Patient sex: M
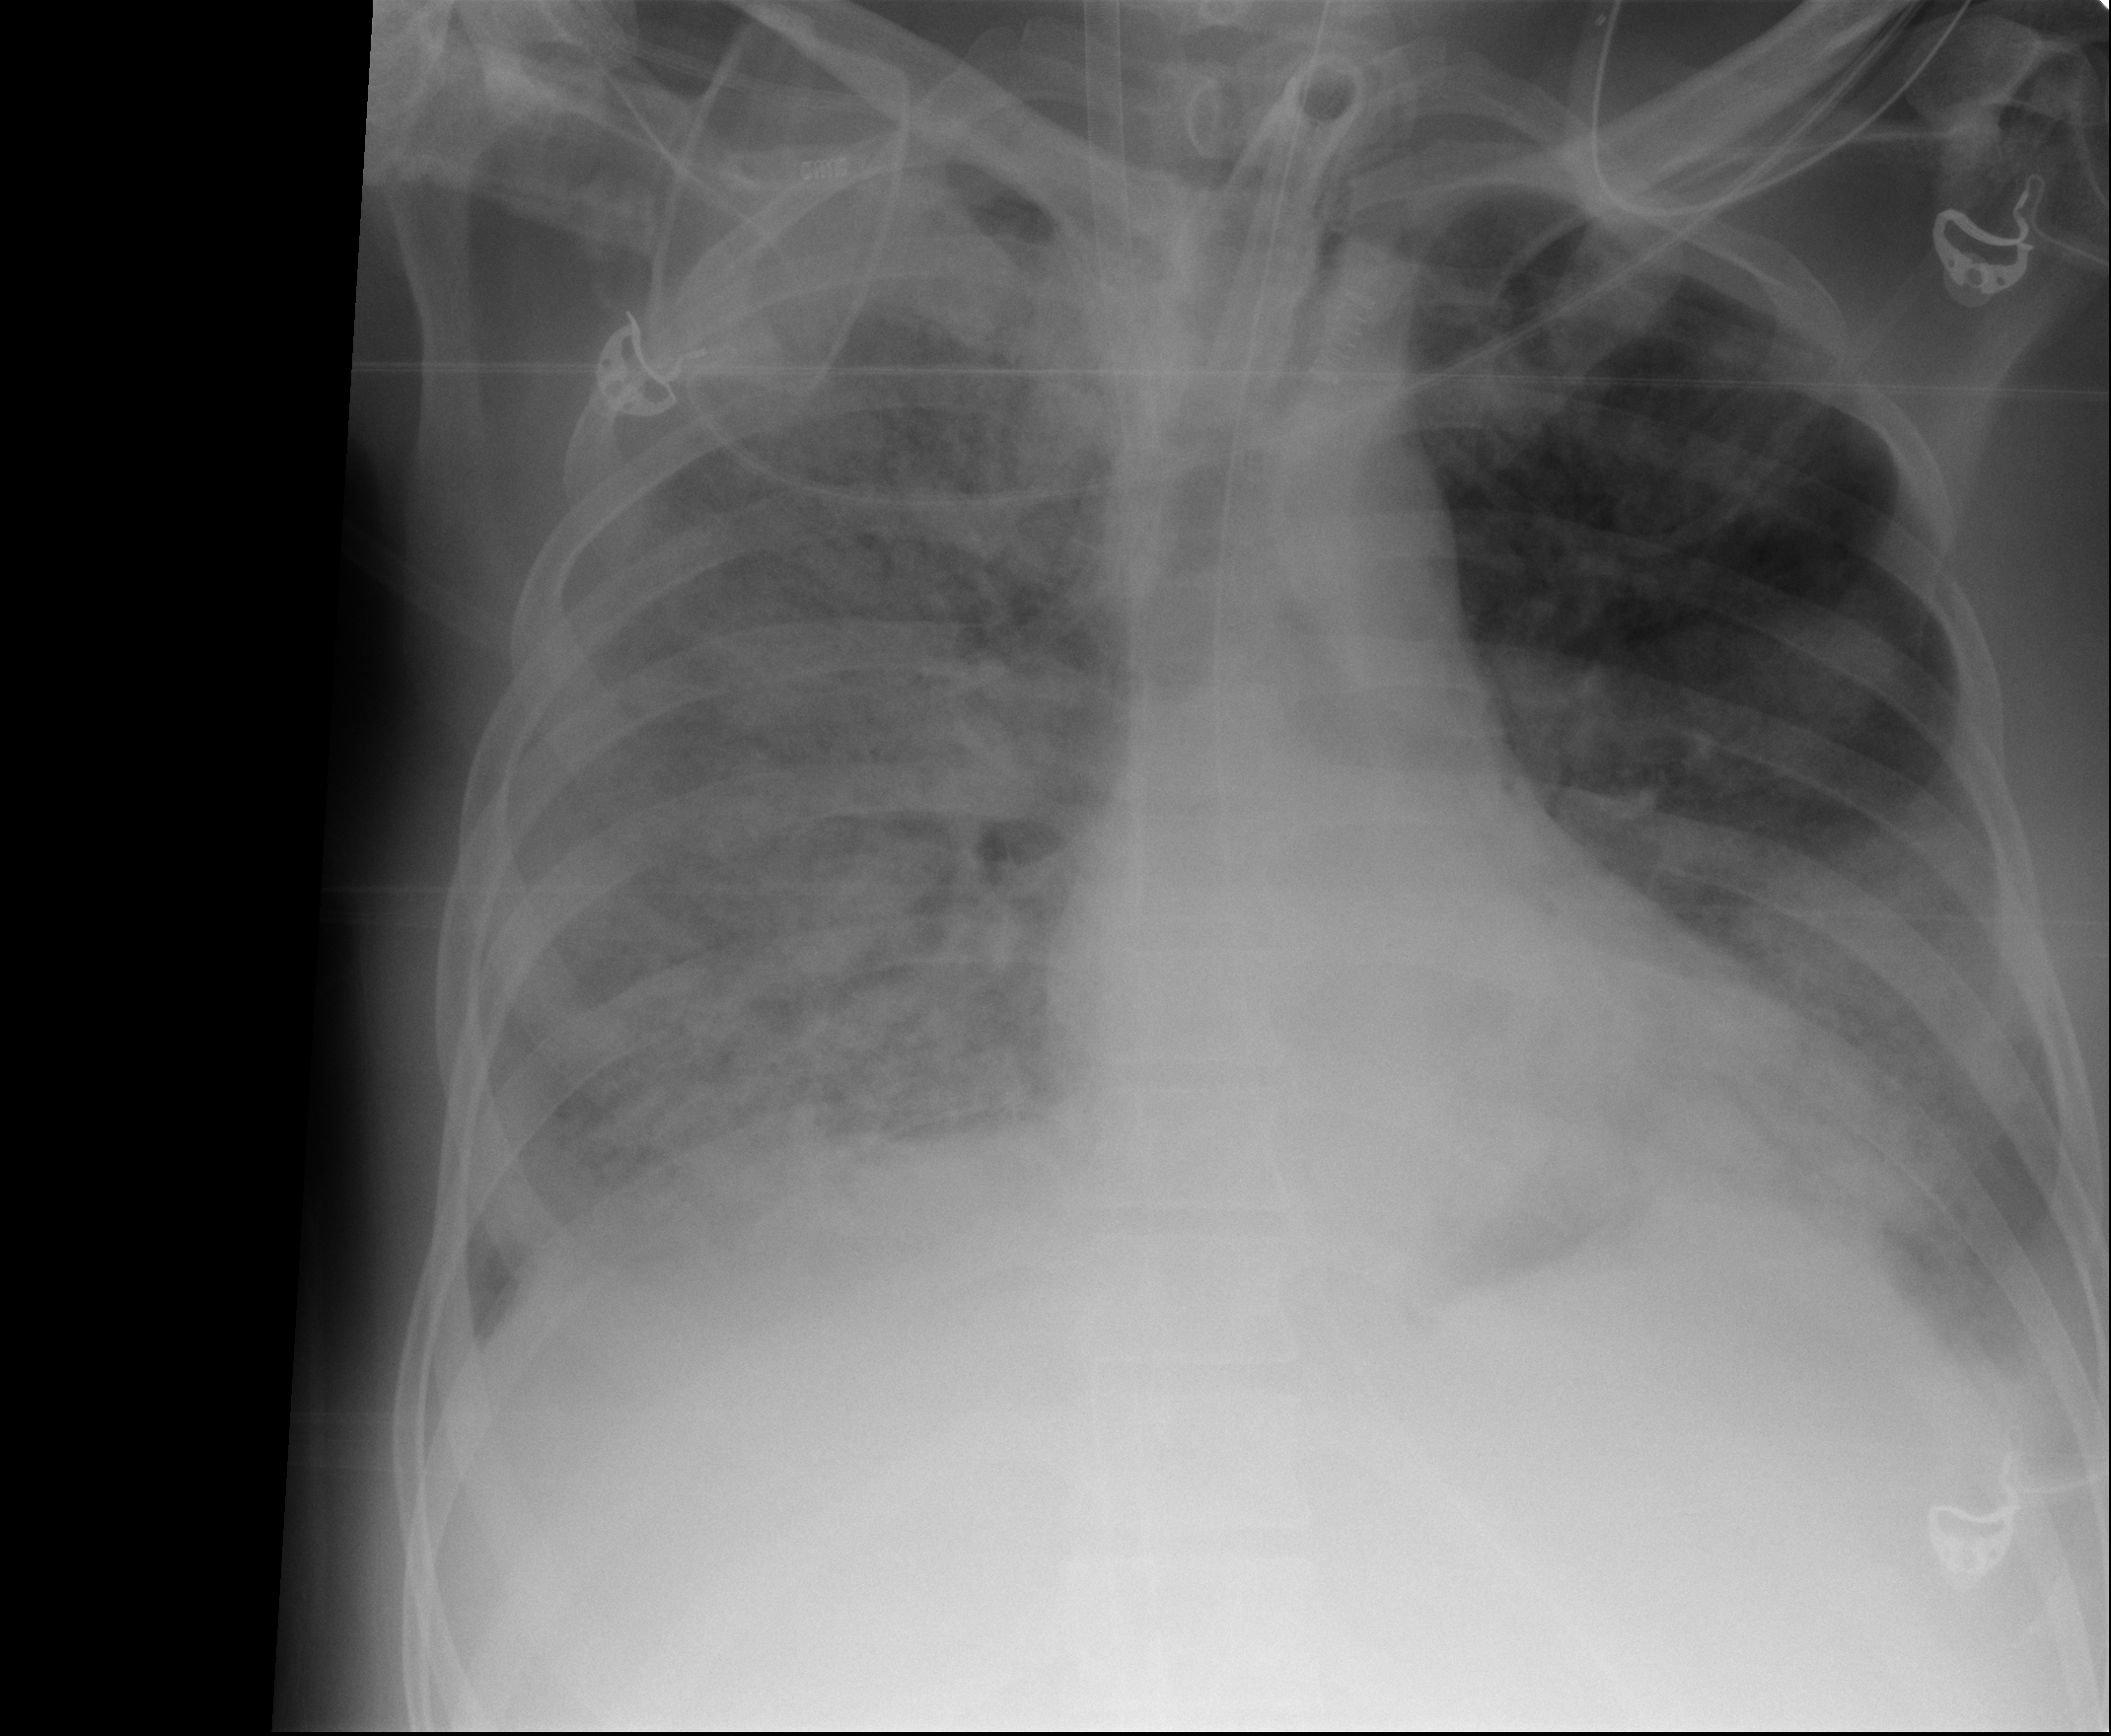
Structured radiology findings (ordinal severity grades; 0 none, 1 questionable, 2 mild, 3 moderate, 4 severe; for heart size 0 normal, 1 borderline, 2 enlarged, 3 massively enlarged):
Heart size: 0
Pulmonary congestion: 2
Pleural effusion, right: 2
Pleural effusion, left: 2
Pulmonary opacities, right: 4
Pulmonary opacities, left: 3
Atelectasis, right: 3
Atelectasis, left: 3